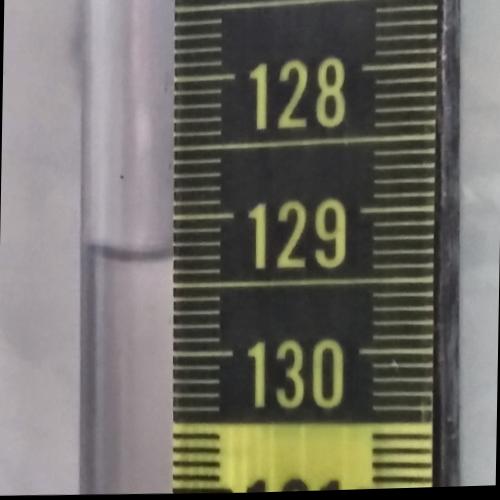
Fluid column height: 129.3 cm